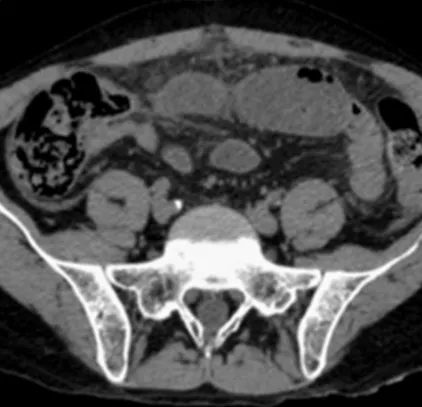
CT scan showing bowel thickening.
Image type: radiology (ct)